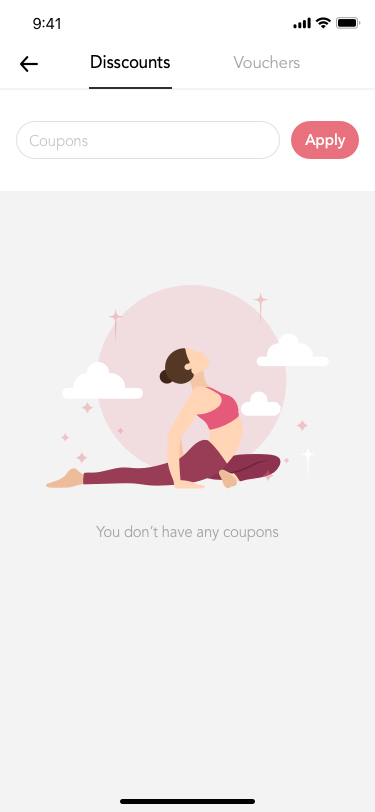
Text in this UI design:
You don’t have any coupons
Disscounts
Vouchers
Apply
Coupons